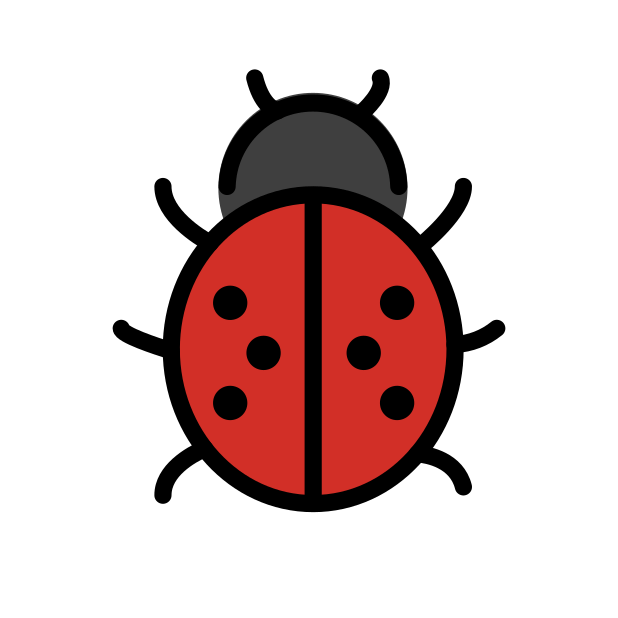
Emoji: 🐞
Name: lady beetle
Unicode: 0x1f41e